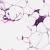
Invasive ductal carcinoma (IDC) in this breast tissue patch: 0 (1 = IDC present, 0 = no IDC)